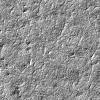
Atmospheric dust classification: not_dusty